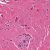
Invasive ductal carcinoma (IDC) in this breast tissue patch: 0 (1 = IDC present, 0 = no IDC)